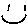
Label: smiley face